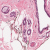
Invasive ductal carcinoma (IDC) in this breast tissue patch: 0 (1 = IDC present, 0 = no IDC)